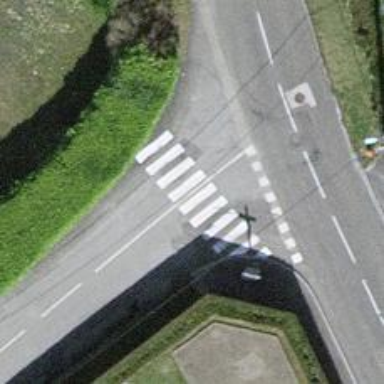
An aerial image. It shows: Uncontrolled zebra crossing on the road.